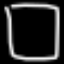
Label: square